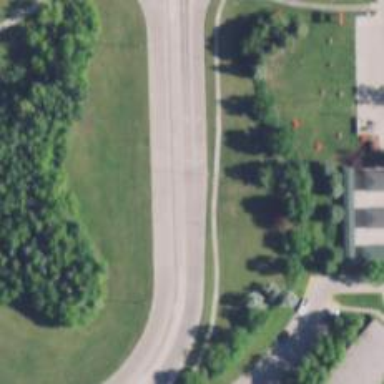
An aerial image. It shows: Secondary link road.